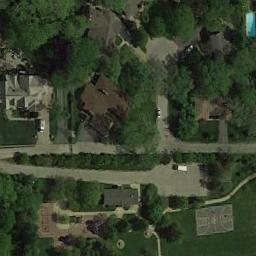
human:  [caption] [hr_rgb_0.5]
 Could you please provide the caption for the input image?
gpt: There is a small basketball court on the playground .

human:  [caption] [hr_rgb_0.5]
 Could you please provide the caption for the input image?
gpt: A basketball court in the residential area .

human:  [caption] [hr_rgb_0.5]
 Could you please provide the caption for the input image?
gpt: The basketball court on the lawn are beside the residential area,With many trees in between .

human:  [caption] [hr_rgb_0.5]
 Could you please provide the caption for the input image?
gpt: There is a basketball court surrounded by trees and grass .

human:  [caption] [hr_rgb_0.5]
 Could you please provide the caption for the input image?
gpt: Many trees are near the basketball court .